Here is the raw acceleration-versus-time signal recorded on a bearing housing. Based on the visible evidence, which condition applies: normal, inner_race, outer_race, ball?
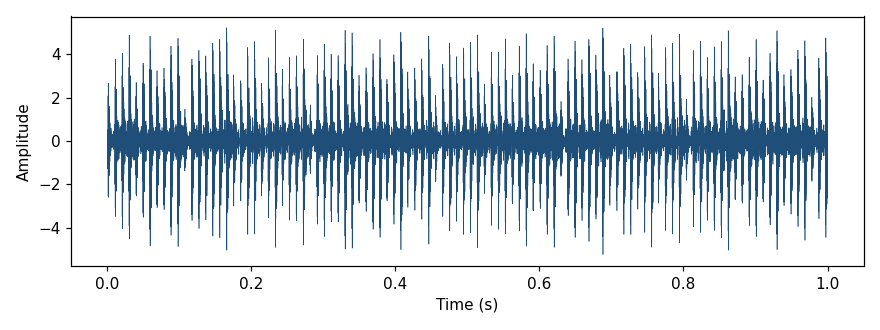
Answer: outer_race